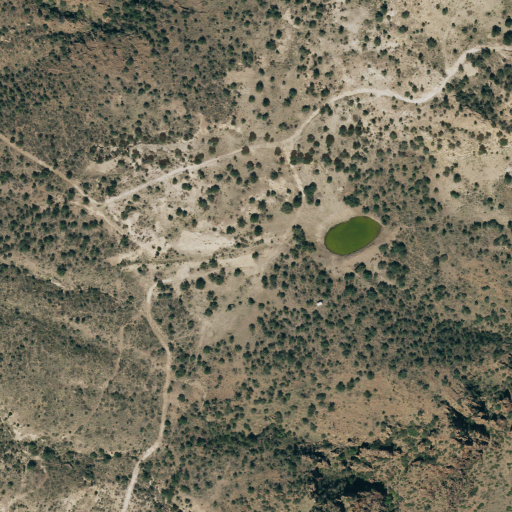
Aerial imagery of plain(s) in Texas named Ezras Bedground containing shrub, deciduous forest, and grassland